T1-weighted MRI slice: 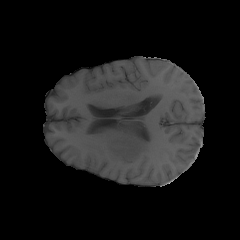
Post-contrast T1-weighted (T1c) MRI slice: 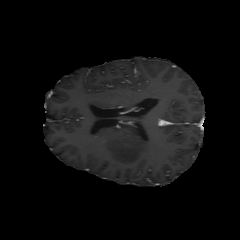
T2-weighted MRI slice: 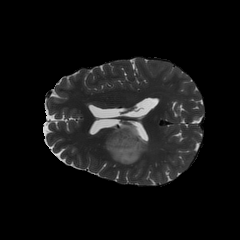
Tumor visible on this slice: yes